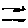
Label: cloud